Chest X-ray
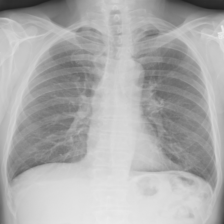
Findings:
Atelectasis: negative
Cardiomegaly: negative
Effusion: negative
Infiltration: negative
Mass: negative
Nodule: negative
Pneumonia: negative
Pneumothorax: negative
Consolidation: negative
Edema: negative
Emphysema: positive
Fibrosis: negative
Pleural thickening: negative
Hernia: negative